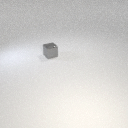
small gray metal cube